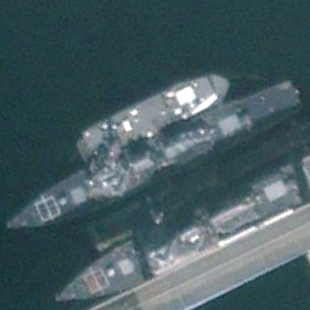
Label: destroyer